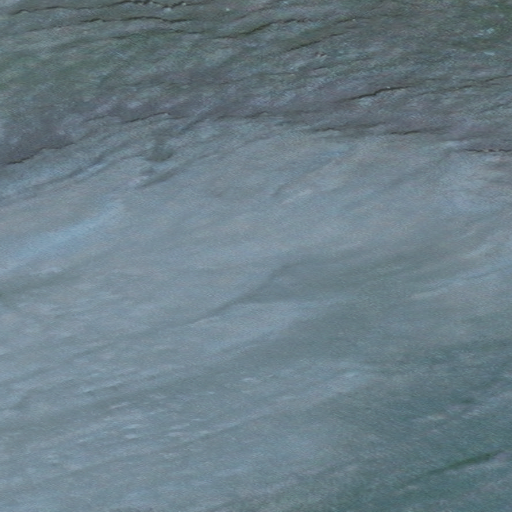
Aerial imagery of mountain in Alaska named Mount Wick containing only unknown